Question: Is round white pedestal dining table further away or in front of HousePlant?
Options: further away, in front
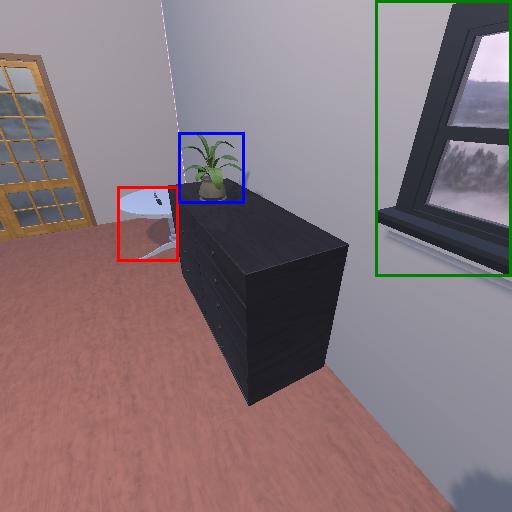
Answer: further away